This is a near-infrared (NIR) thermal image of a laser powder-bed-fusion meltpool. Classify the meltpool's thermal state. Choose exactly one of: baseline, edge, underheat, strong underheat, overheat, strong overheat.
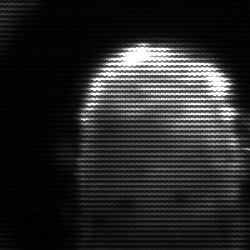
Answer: baseline